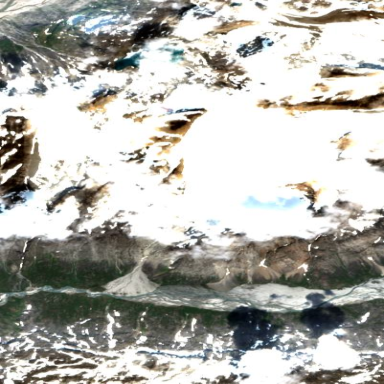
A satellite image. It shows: Stunning view of glacier.